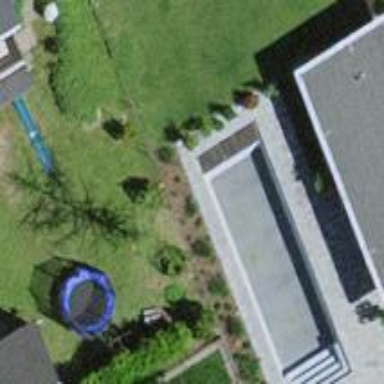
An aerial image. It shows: Swimming pool located in leisure land.